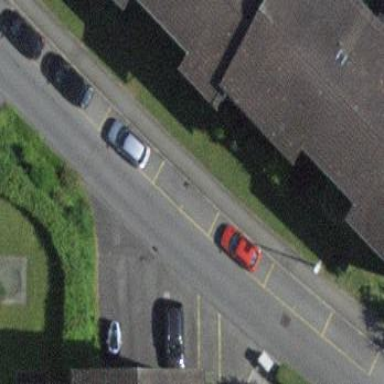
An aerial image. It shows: Parking lane designated for parking.